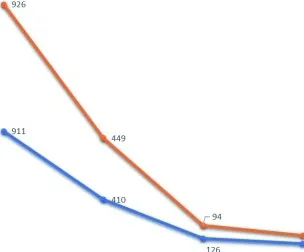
Changes in liver enzymes subsequent to stoppage of levetiracetam over a period of days (x-axis).
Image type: chart (chart)